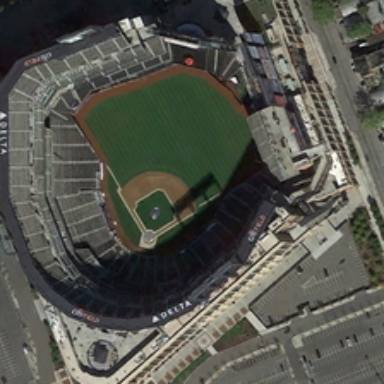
There is a big playground in the gym .